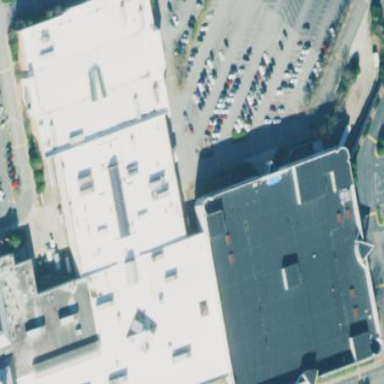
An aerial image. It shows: Department store building.